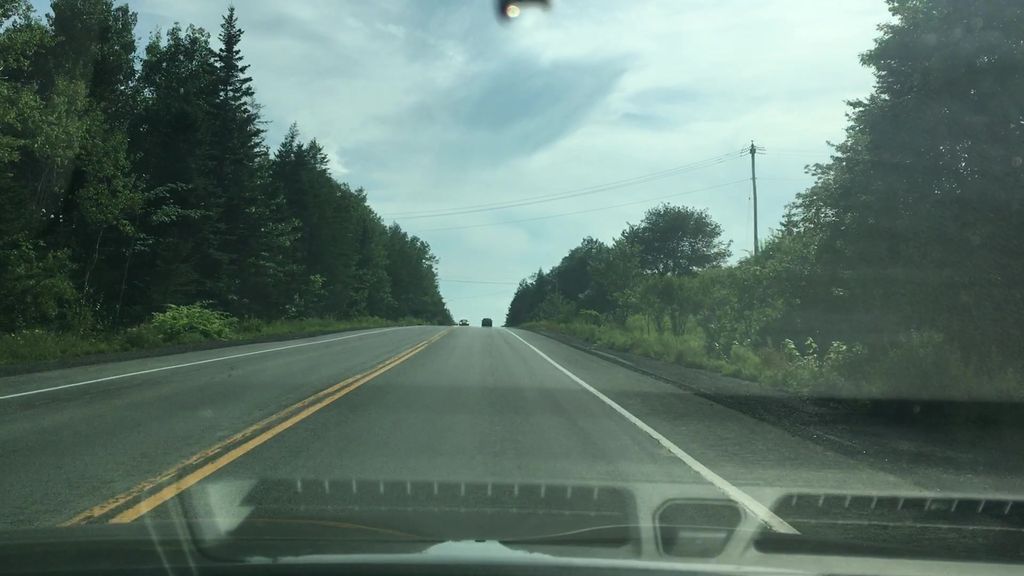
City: halifax